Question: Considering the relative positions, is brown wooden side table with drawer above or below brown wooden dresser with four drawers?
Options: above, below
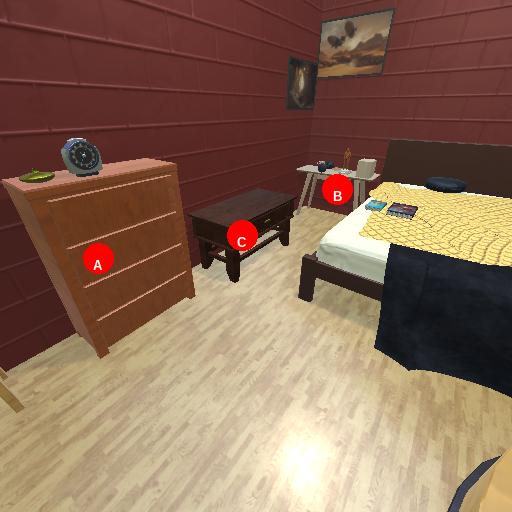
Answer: above